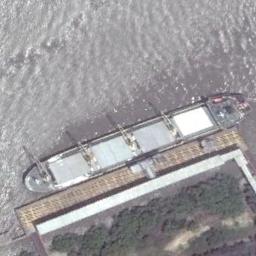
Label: ship